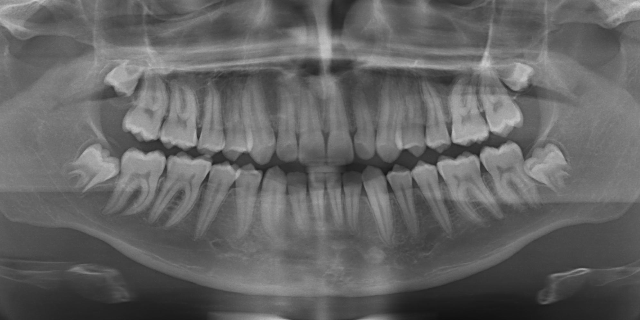
adult